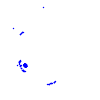
Particle: pion